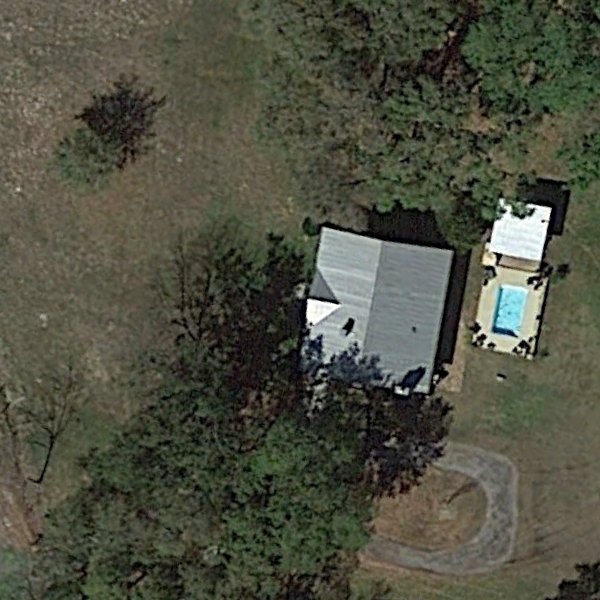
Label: SparseResidential